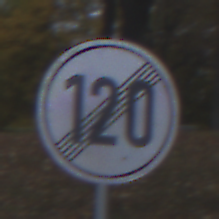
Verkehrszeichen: EndeGeschwindigkeit120
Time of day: MorningAfternoon
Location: Outdoor (Urban)
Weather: Overcast
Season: NotSpecified
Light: Natural